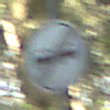
Verkehrszeichen: EndeUeberholverbot
Umgebung: Outdoor, Nature
Tageszeit: Midday
Wetter: Clear
Licht: Natural
Jahreszeit: NotSpecified
Kontrast: LowContrast